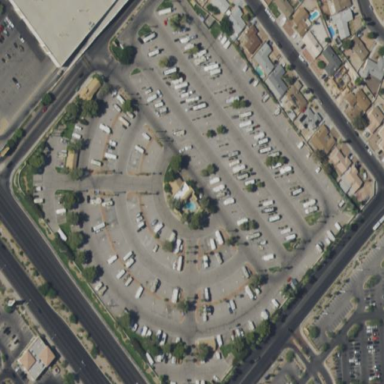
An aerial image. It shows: Caravan site for tourism.